Question: I am using navigation component along with navigation drawer. If a user login with FirebaseAuth in my 'LoginFragment' I want to hide login/signup menu from navigation drawer.
Can anyone tell me how could I do that?

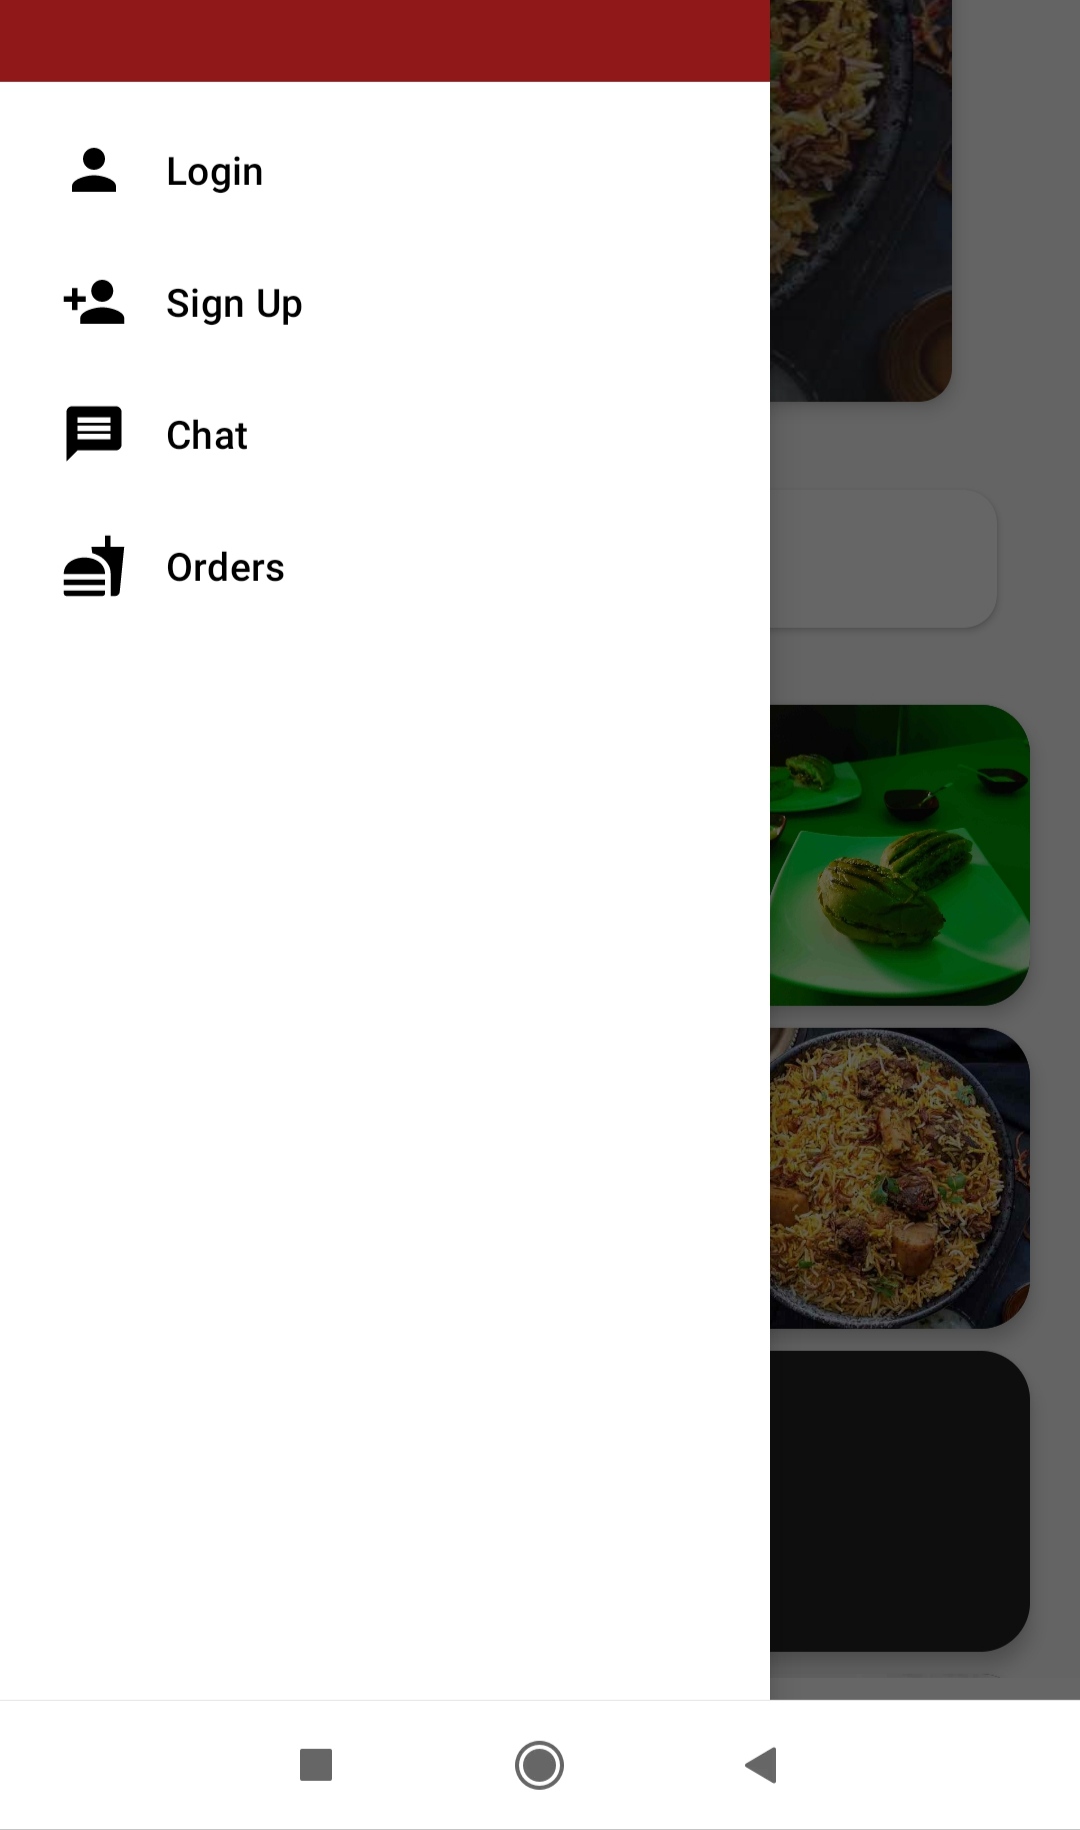
Answer: > If a user login with FirebaseAuth in my LoginFragment I want to hide login/signup menu from navigation drawer
You can get the menu from the 'NavigationView' attached to the navigation drawer and use <URL> to remove a particular item:
'''
if (userLoggedIn) { // Set that to your logic when the user logged in.
removeItem(R.id.singup); // adjust that to the id you set to sign up
removeItem(R.id.login); // adjust that to the id you set to login
}
public removeItem(int id) {
NavigationView navView = findViewById(R.id.foo); // Add your NavigationView id
Menu menu = navView.getMenu();
if (menu.findItem(id) != null) // Make sure that the item exists in the menu
menu.removeItem(id);
}
'''
UPDATE
> navigation drawer is in my MainActivity
To access activity from the fragment use 'requireActivity()' or 'getActivity()' like:
'''
((MainActivity) requireActivity()).removeItem(R.id.login); // adjust that to the id you set to sign up
((MainActivity) requireActivity()).removeItem(R.id.signup); // adjust that to the id you set to login
'''